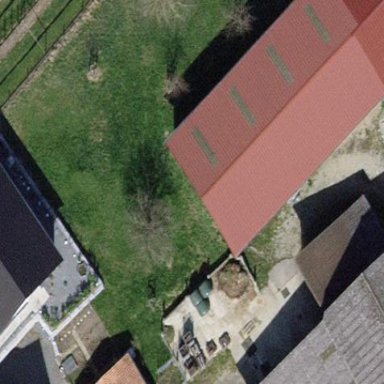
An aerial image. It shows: Farm building.